Question: In my application i have 'UIViews' with image as their 'backgroundColor'.
is set to 1.0 and 'backgroundColor' to white. But in simulator they still displayed with red flag in color blended layers mode:

Is there a way to make them green?
Same trouble with UIView which have background from UIColor with 1.0 Alpha channel.
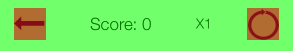
Answer: Setting the background colour of the 'UIImageView' will not have any effect on this.
All you are doing is saying "merge the transparent image colour with this background colour" instead of "merge the transparent colour with the colour underneath the image view".
It still has to do the same rendering pass for the transparency.
The best way to do this is to take the colour of whatever is underneath the 'UIImageView' ad use that as the background of the png image instead of having a transparent png.
This is the only way to stop this.